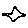
Label: star